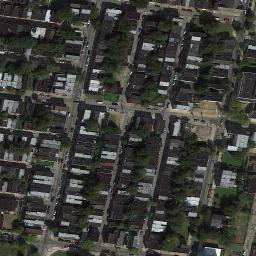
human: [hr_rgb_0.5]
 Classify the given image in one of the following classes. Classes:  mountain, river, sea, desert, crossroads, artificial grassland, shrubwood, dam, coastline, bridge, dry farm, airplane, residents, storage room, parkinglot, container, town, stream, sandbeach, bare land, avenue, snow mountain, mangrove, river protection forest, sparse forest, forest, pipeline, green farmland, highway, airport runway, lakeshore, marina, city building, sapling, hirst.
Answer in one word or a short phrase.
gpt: town